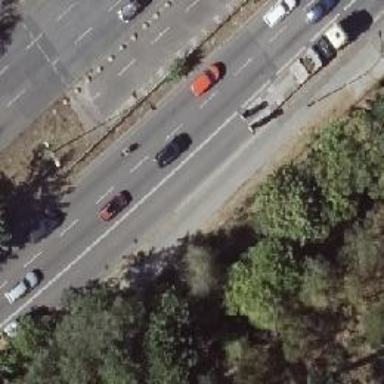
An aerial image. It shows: Paved path with sidewalk. The cycleway has asphalt surface.